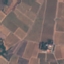
Label: PermanentCrop